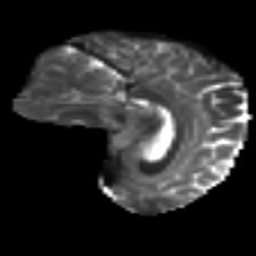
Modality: T2w
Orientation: sagittal
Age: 40
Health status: ill
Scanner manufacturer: philips
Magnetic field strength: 3 T
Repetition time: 9 s
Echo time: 0.127 s